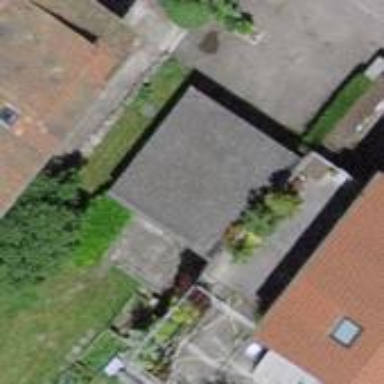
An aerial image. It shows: Garage.